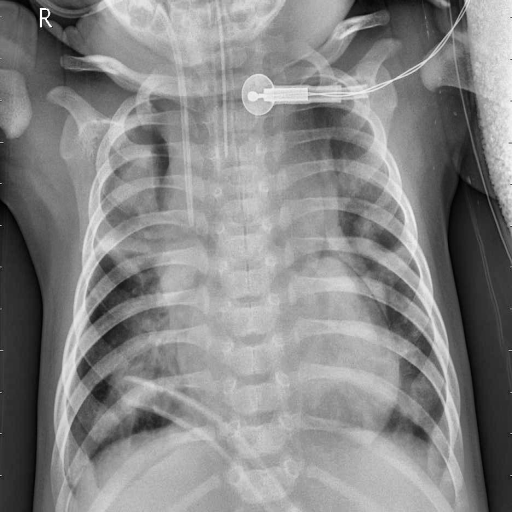
Finding: PNEUMONIA